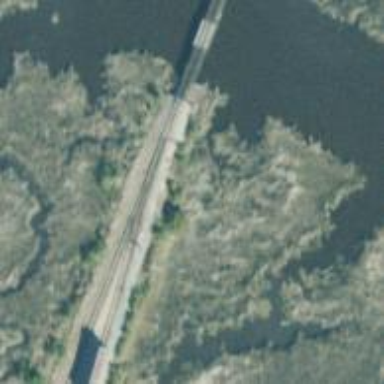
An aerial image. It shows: Railway spur junction.